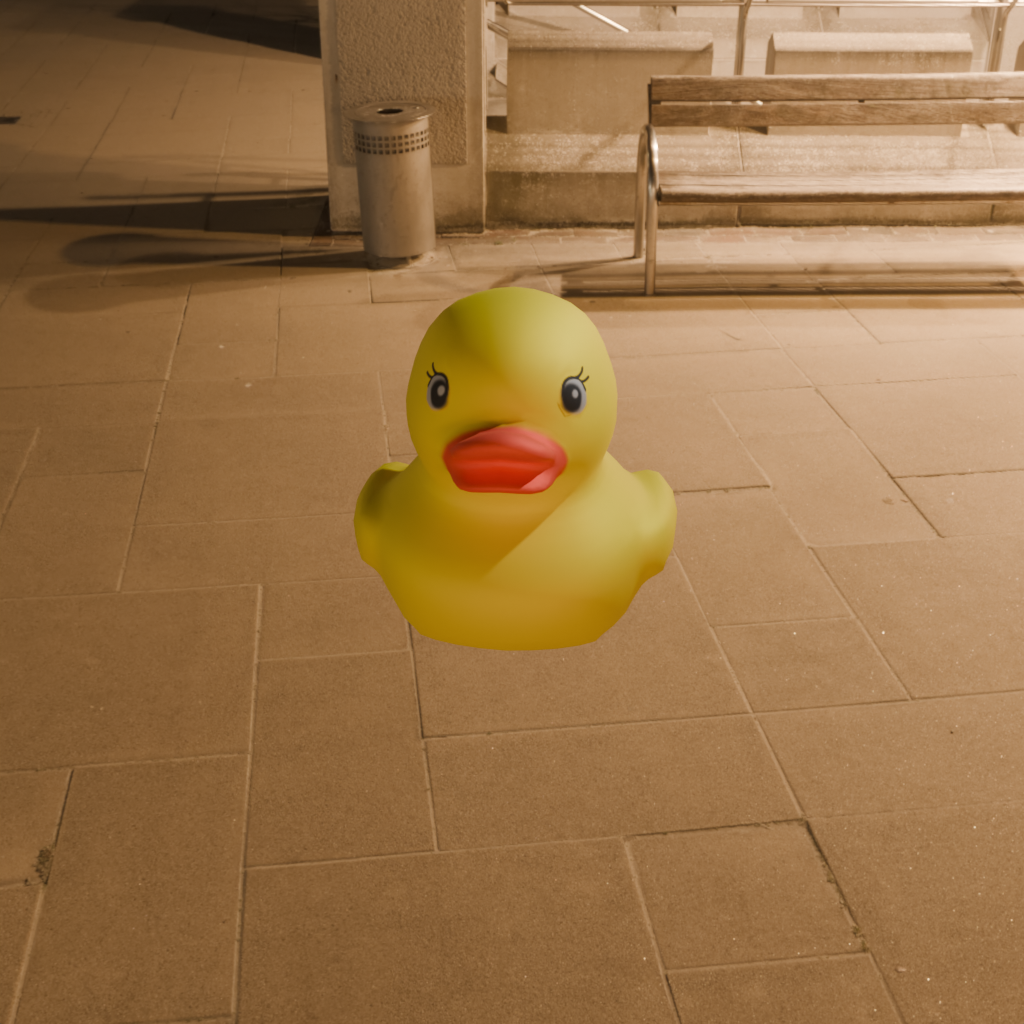
an image of a yellow rubber duck seen from <front> in a coastal promenade at night illuminated with streetlights and ocean view.